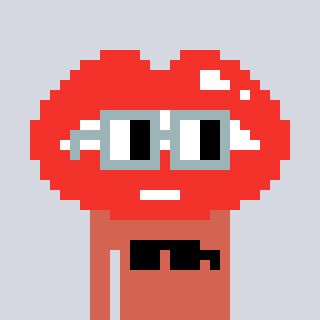
a pixel art character with square dark gray glasses, a lips-shaped head and a peachy-colored body on a cool background